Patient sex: M
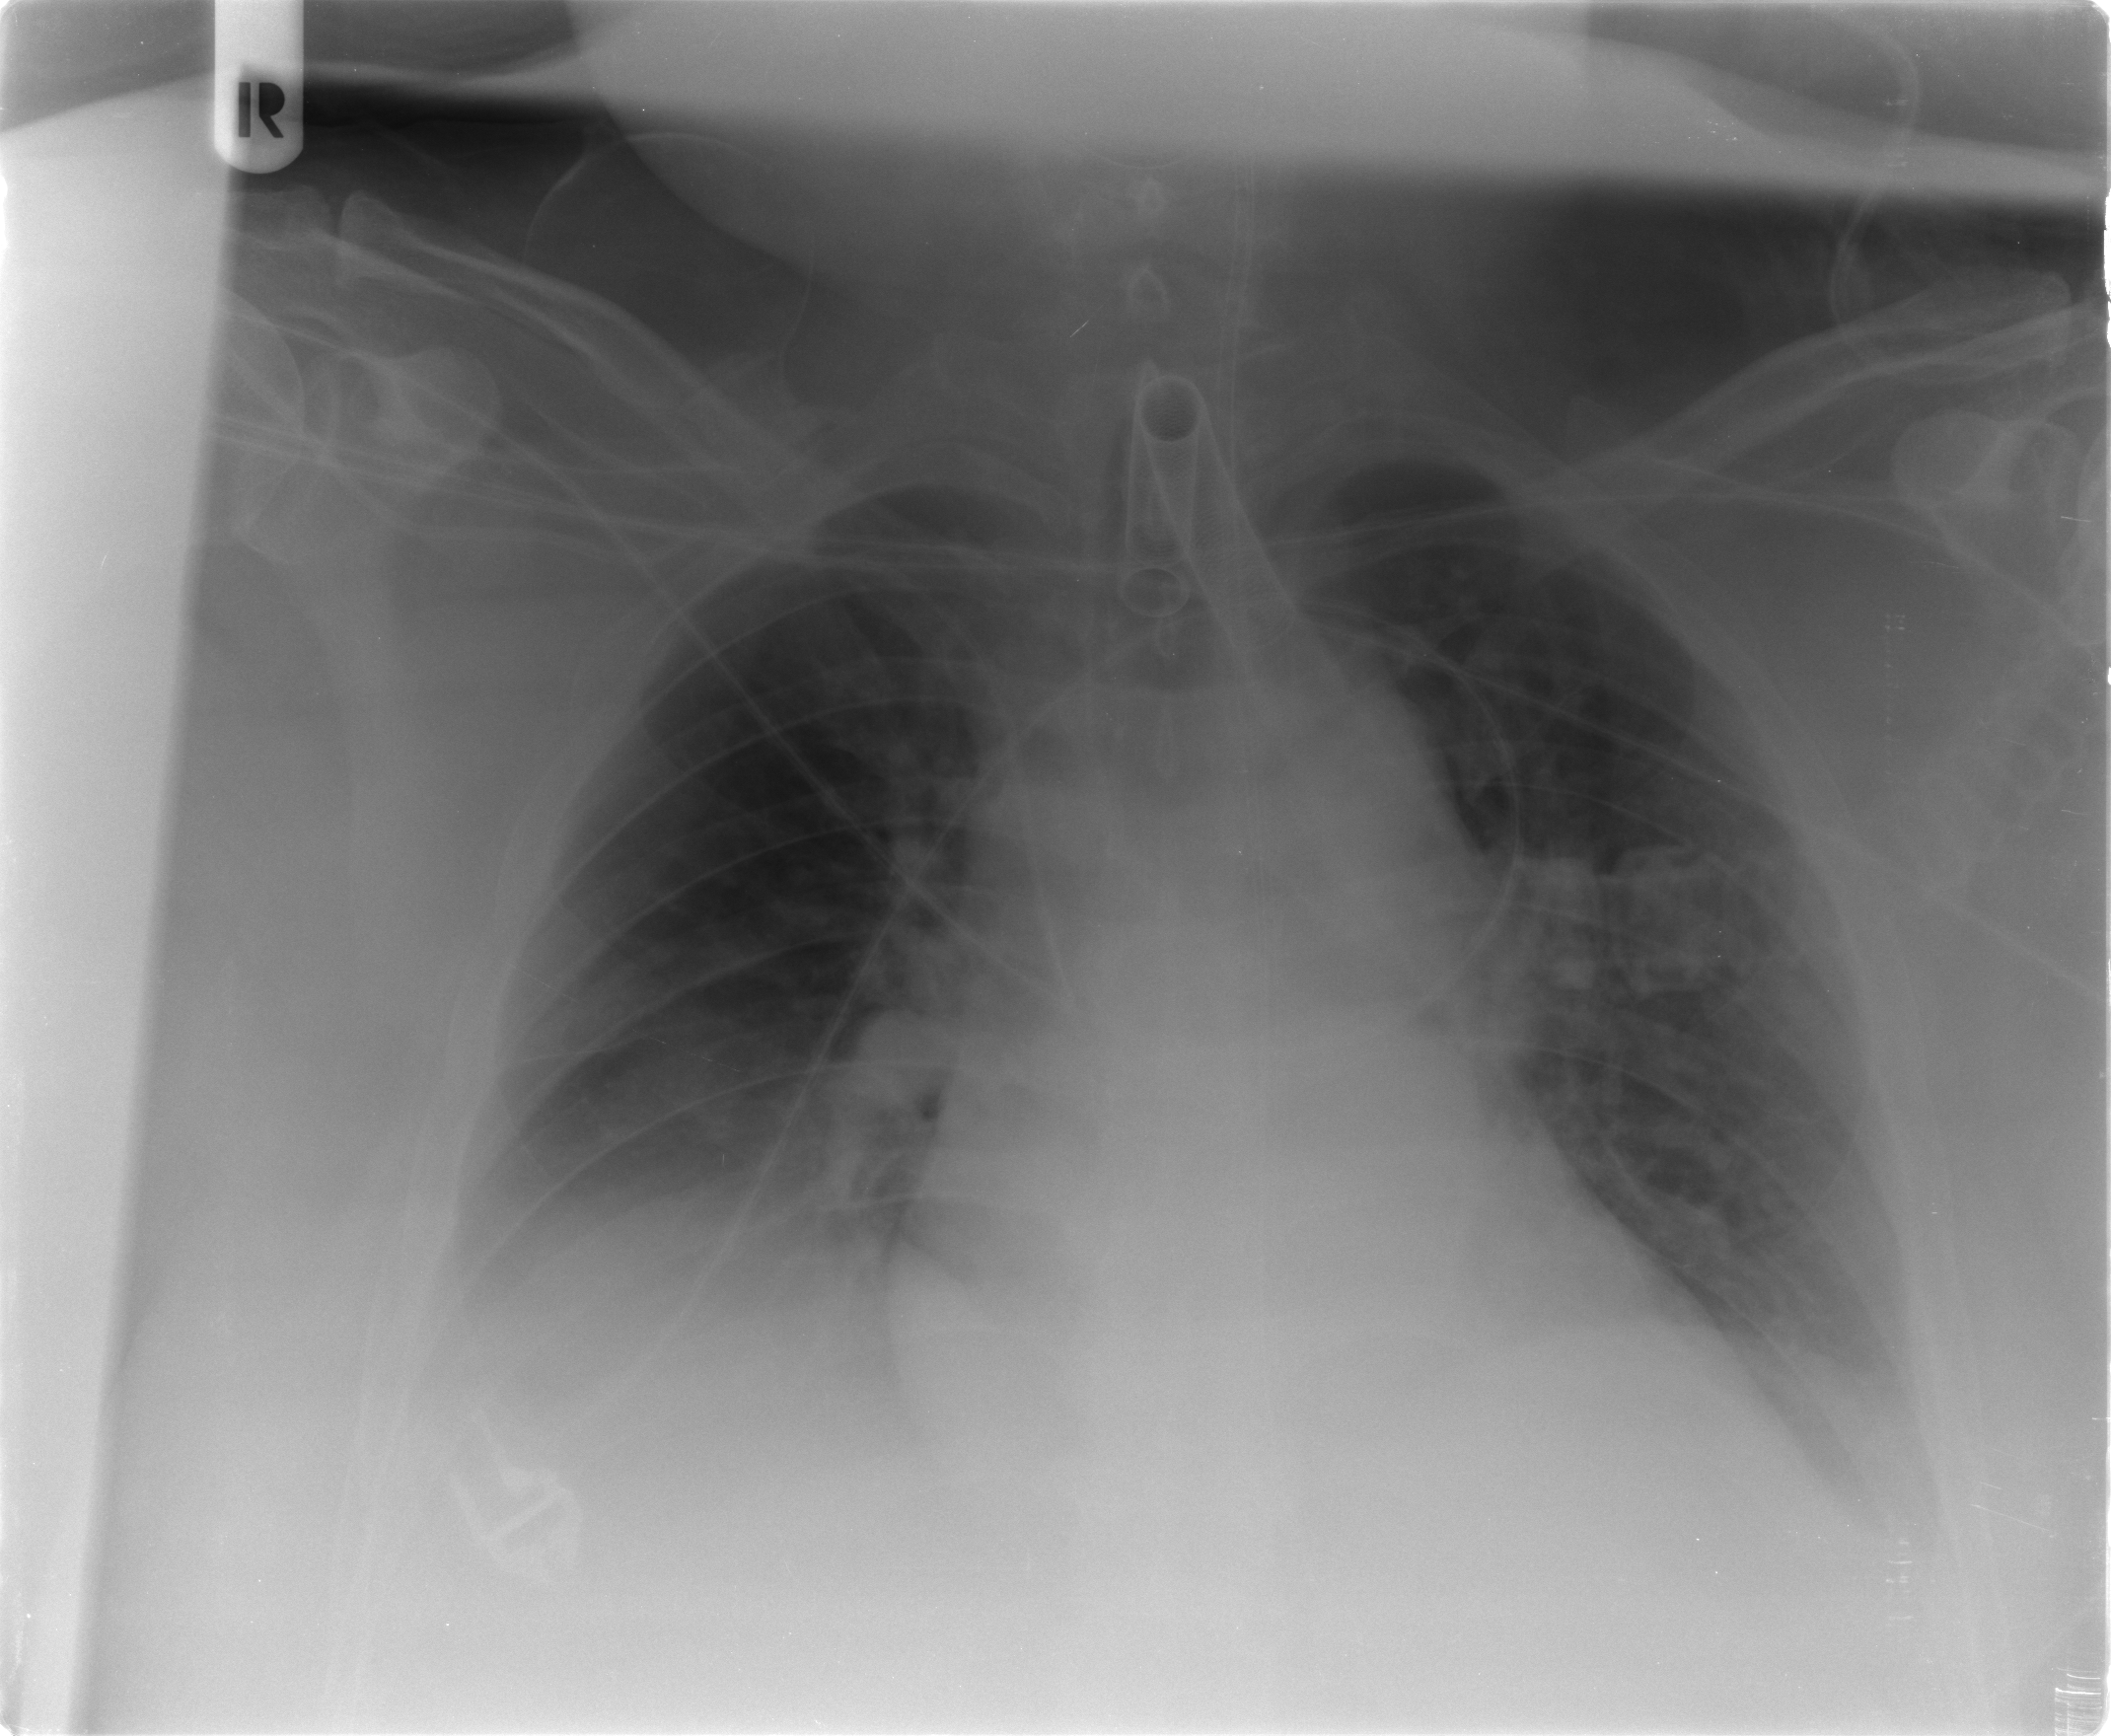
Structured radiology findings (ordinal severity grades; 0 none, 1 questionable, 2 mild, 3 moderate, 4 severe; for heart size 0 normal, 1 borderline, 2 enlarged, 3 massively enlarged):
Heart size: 2
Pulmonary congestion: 1
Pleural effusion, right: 2
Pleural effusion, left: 1
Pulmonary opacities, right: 0
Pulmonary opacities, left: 0
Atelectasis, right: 2
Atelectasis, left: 1